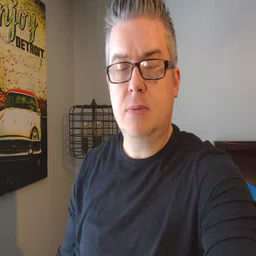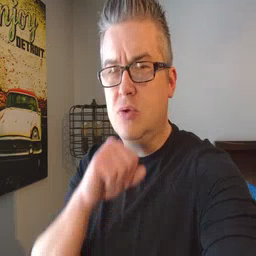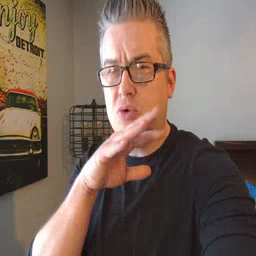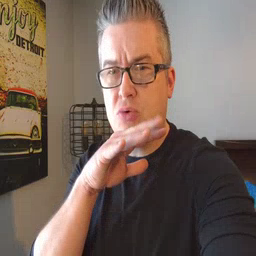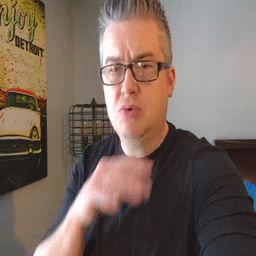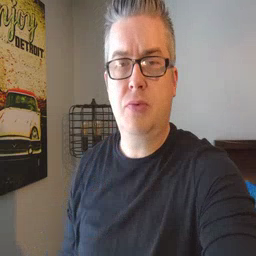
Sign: dirty